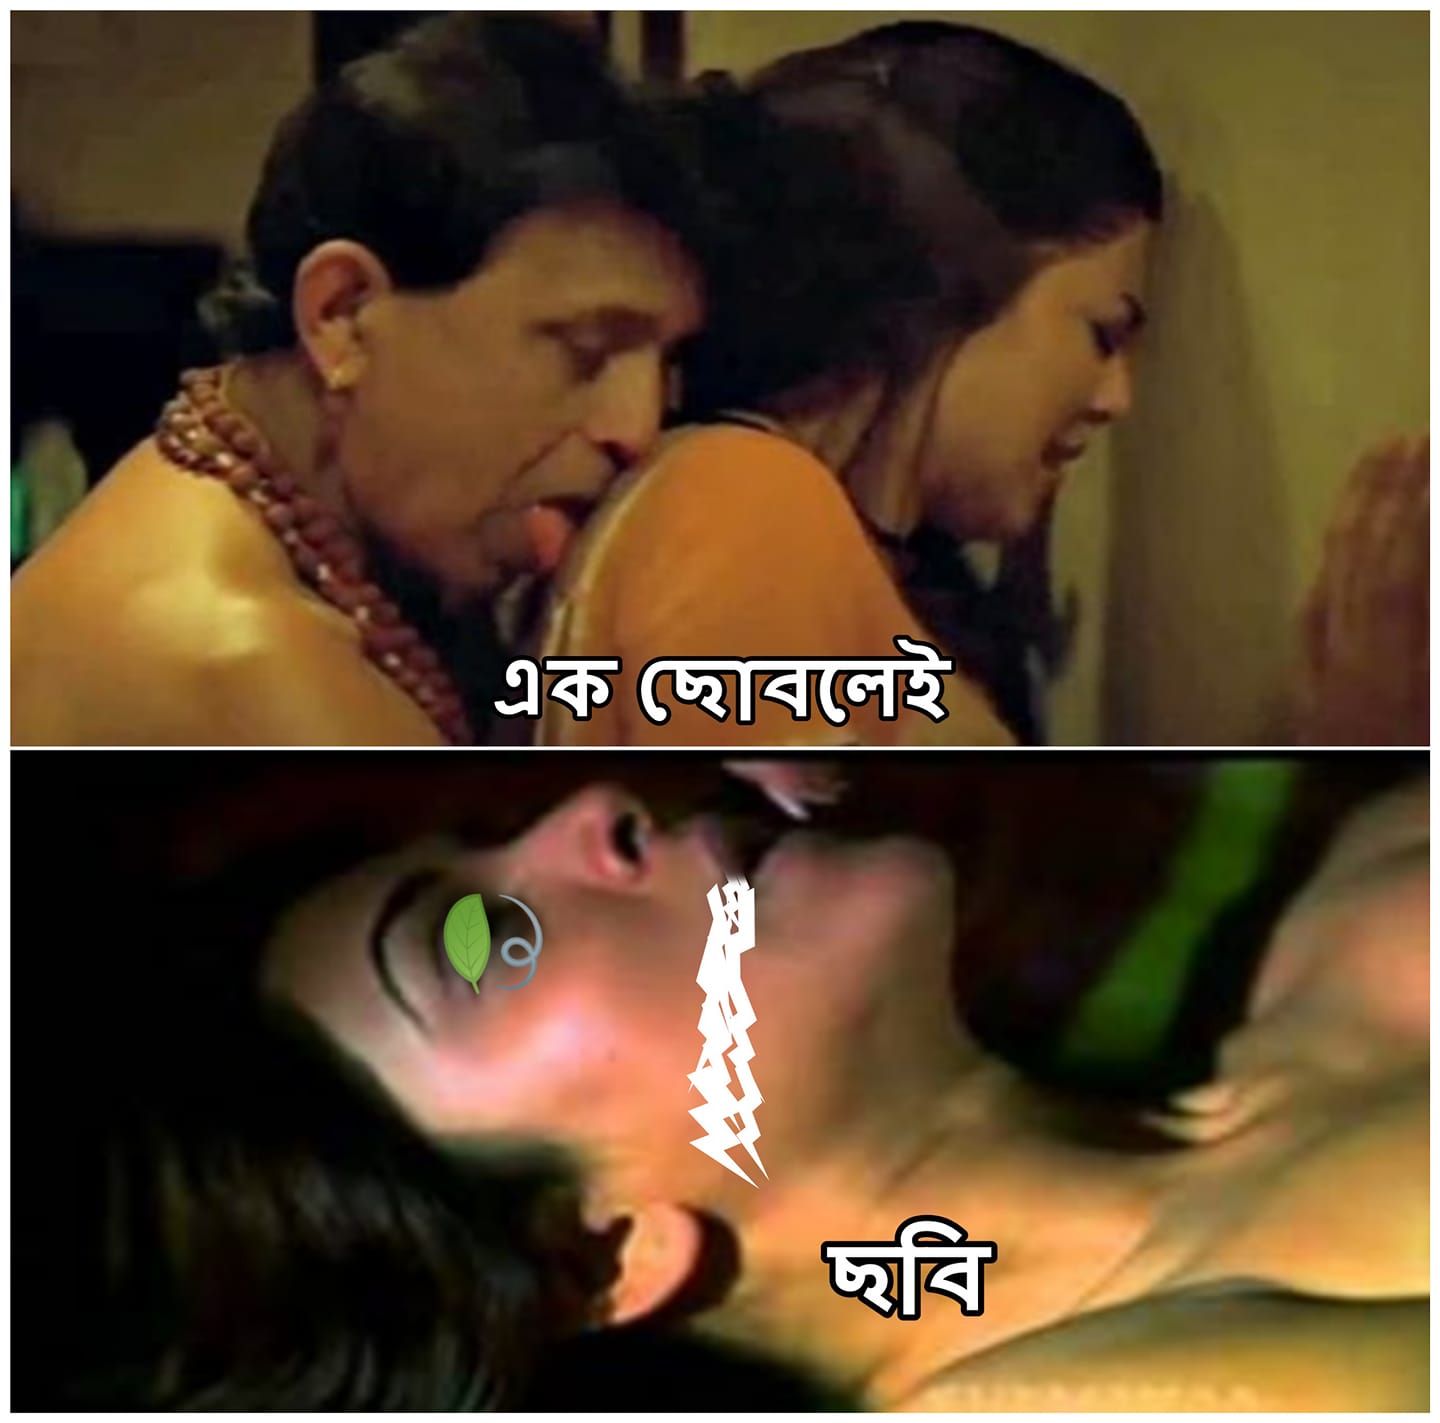
Caption: এক ছোবলেই   ছবি
Label: hate